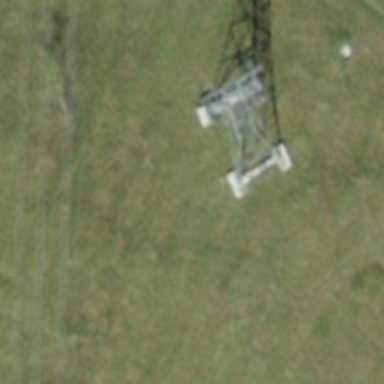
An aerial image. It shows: Cable car system.